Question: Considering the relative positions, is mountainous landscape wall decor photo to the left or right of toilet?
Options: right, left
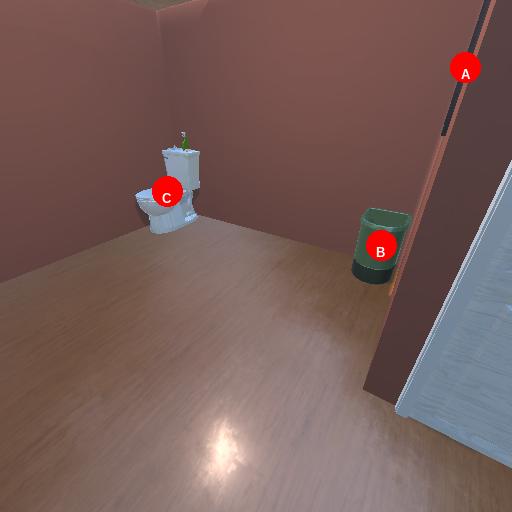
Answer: right